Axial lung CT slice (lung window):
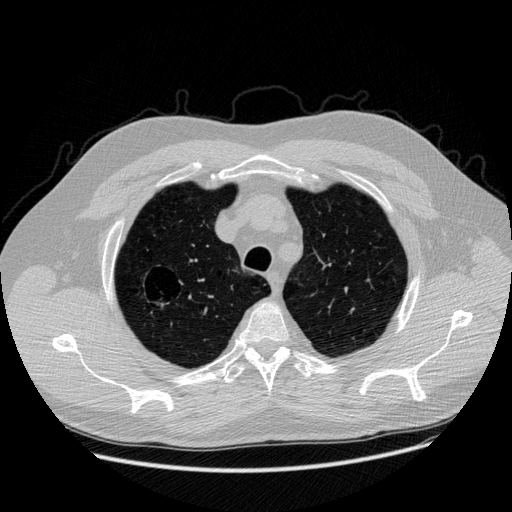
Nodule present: no